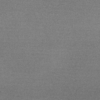
Label: dusty